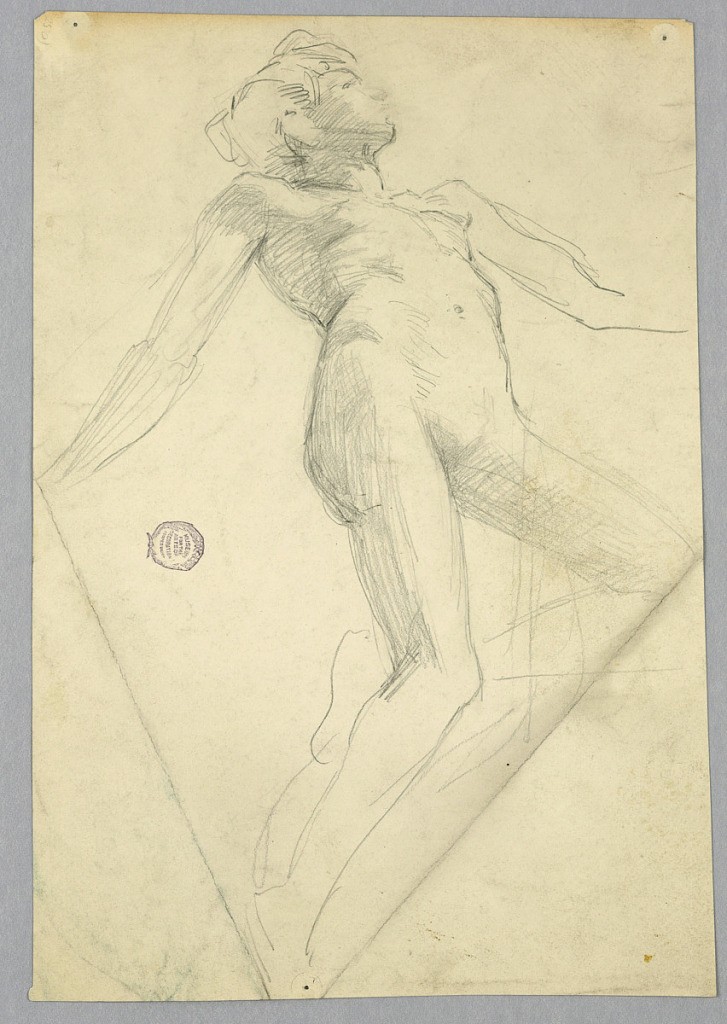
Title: Sketch of a Female Nude
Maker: Francis Augustus Lathrop, American, 1849–1909
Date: ca. 1895
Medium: Graphite on paper
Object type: Drawing
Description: Female figure with arms swung out, the left knee drawn up. She is facing up and to the right. Verso: Sketch for magazine cover.